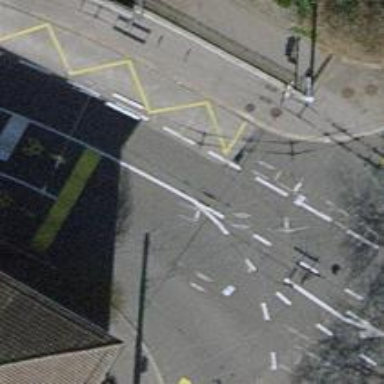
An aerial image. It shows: Road with traffic signals.